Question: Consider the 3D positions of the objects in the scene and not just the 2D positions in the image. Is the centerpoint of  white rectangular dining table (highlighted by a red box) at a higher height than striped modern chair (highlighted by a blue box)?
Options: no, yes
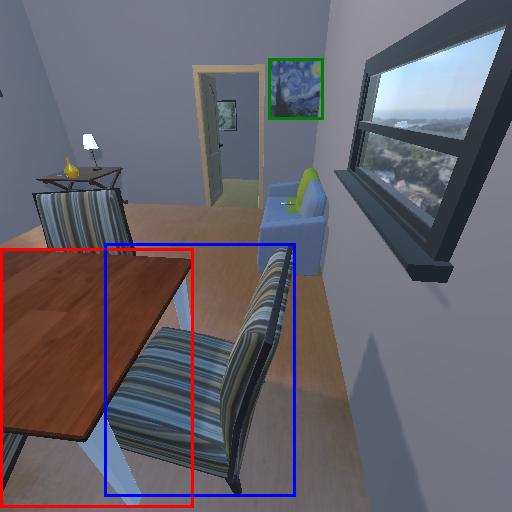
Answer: no